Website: apple
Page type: account-selection
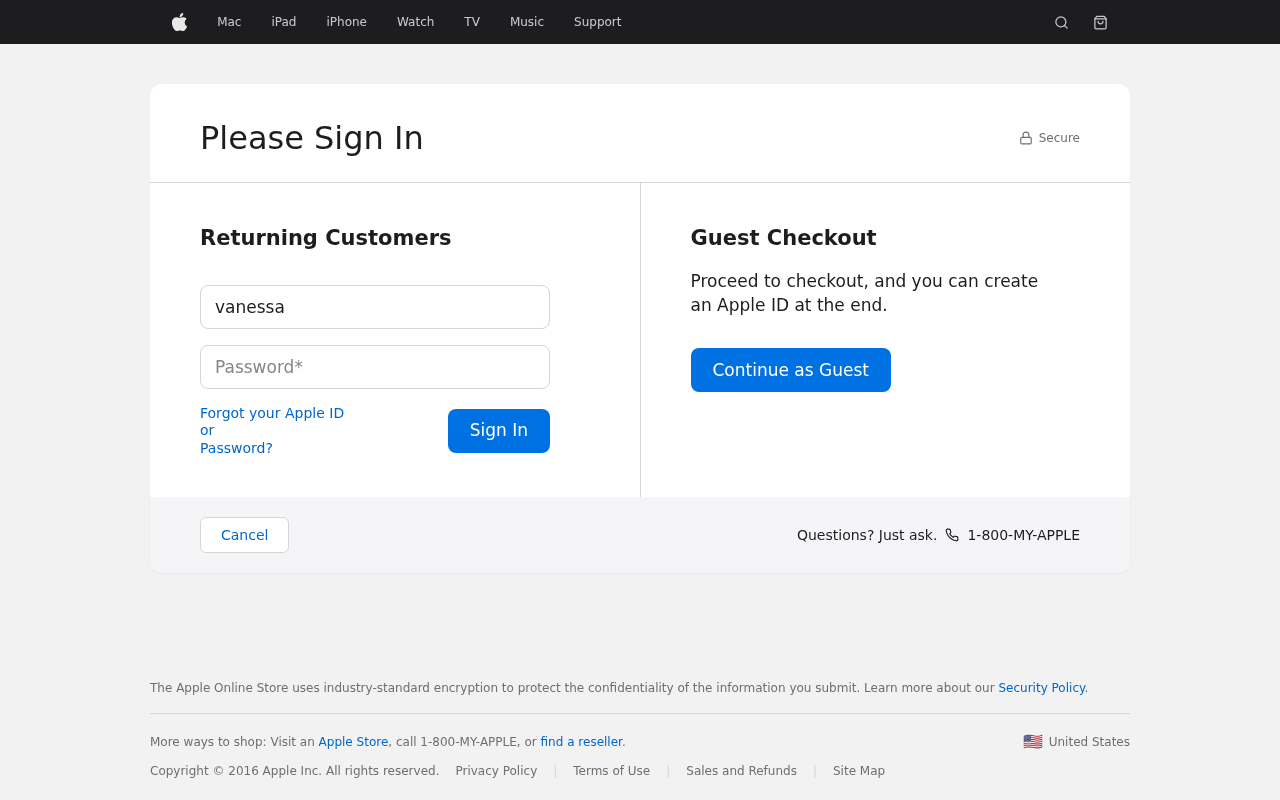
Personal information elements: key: PII_LOGIN_USERNAME
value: vanessathomas40